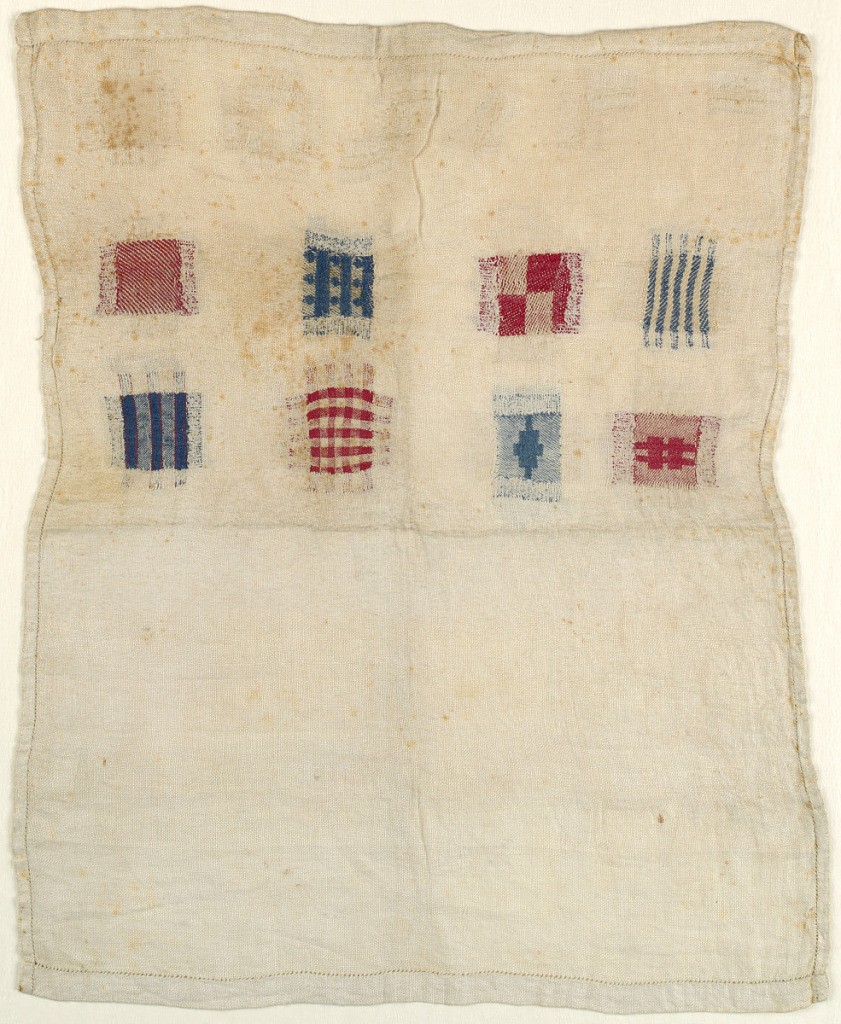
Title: Darning sampler (unfinished)
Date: mid-19th century
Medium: cotton, wool Technique: embroidered in running (pattern darning) stitches on plain weave foundation
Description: Fourteen darning patches.